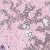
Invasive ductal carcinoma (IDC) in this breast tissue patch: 0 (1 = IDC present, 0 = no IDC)